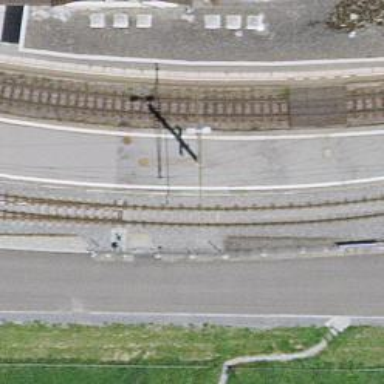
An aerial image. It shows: Public transport stop position along the railway.